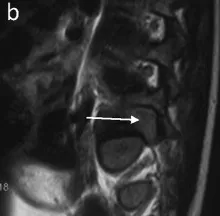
A sagittal T2-weighted fat-suppressed MR image of the lumbar spine (b) showed that the right intervertebral foramen of the L5 segment is filled by tumor tissue (arrow) and the compressed nerve root.
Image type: radiology (mri)